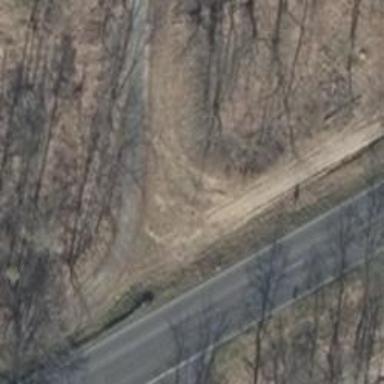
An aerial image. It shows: Path with asphalt surface of excellent quality.